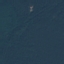
Land use / land cover: Forest